Field crop: maize
Growth stage: 2
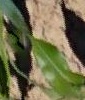
Species: maize